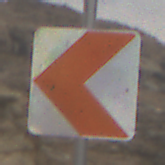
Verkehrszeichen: RichtungstafelnInKurvenKleinRechts
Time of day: MorningAfternoon
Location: Outdoor (Nature)
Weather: Overcast
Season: NotSpecified
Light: Natural